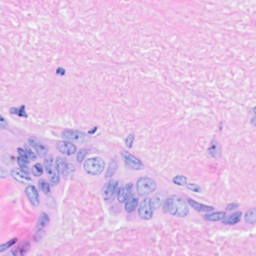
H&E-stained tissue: Breast